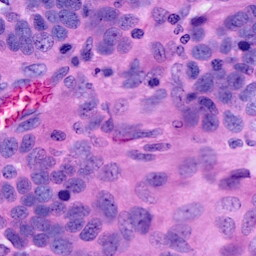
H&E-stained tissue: Ovarian